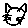
Label: cat